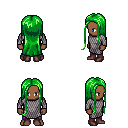
a pixel art fantasy rpg character, male body template, human, dark skin, chain mail, magenta pants, green extra-long hairstyle, maroon shoes, four views (front, back, left, right), 2x2 character sprite sheet, small pixel art, hard edges, no anti-aliasing